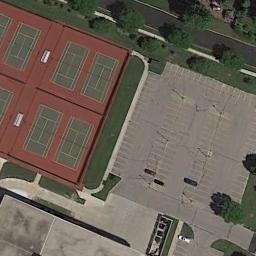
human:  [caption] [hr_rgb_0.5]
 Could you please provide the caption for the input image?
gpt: The tennis court is on the grass next to some trees and parking lot .

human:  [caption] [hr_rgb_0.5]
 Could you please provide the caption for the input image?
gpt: There is an open space beside the tennis courts .

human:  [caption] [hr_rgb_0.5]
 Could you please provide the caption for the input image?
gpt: The tennis court is next to the parking lot with some bushes nearby .

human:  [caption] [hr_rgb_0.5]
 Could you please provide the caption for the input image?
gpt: There are two tennis courts of the same size in red and green .

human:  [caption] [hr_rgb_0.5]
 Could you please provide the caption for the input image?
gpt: There are some green trees and a parking lot beside the tennis court .